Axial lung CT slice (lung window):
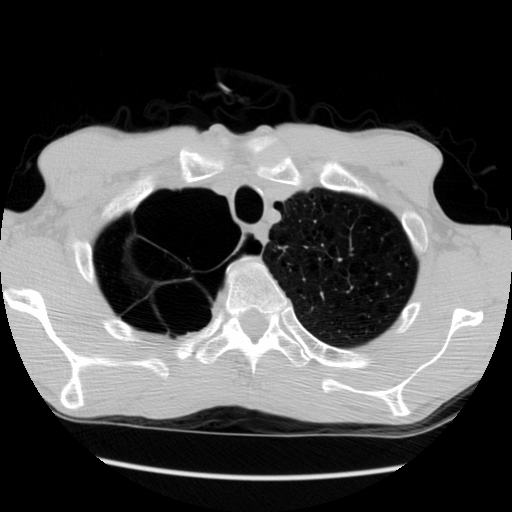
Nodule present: no